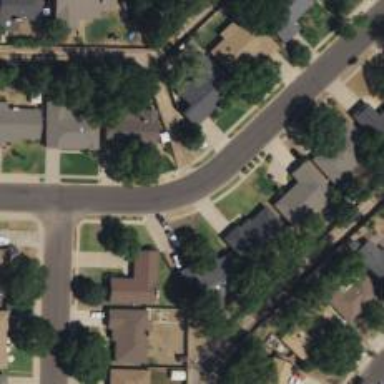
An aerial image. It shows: Alley classified as service road.